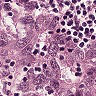
Metastatic tissue present: yes